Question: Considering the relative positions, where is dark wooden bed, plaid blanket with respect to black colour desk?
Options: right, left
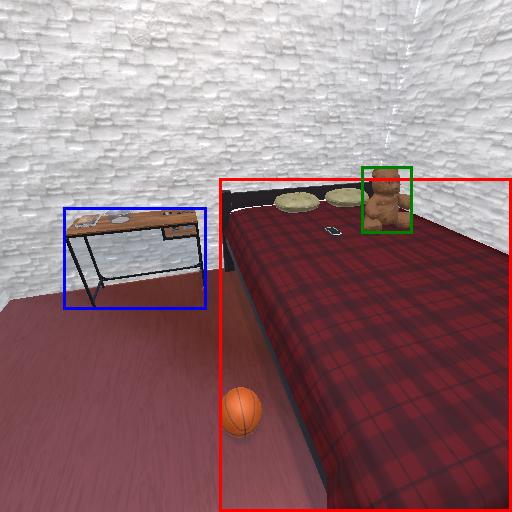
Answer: right